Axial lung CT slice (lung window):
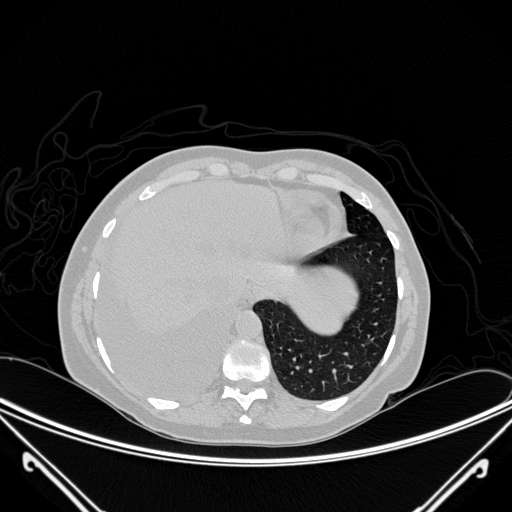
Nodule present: no